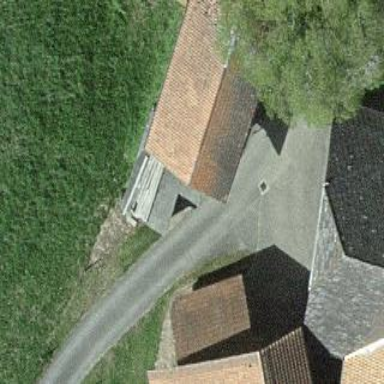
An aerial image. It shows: Barn.